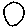
Label: circle